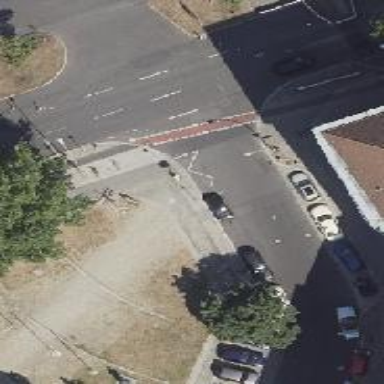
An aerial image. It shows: Unmarked crossing on the road.